Question: After doing PCA on my data and plotting the kmeans clusters, my plot looks really weird. The centers of the clusters and scatter plot of the points do not make sense to me. Here is my code:
'''
#clicks, conversion, bounce and search are lists of values.
clicks=[2,0,0,8,7,...]
conversion = [1,0,0,6,0...]
bounce = [2,4,5,0,1....]
X = np.array([clicks,conversion, bounce]).T
y = np.array(search)
num_clusters = 5
pca=PCA(n_components=2, whiten=True)
data2D = pca.fit_transform(X)
print data2D
>>> [[-0.<PHONE> -0.<PHONE>]
[-0.<PHONE> -0.26868727]
[-0.<PHONE> -0.26867958]
...,
[-0.<PHONE> -0.25040886]
[-0.<PHONE> -0.<PHONE>]
[-0.<PHONE> -<PHONE> ]]
km = KMeans(n_clusters=num_clusters, init='k-means++',n_init=10, verbose=1)
km.fit_transform(X)
labels=km.labels_
centers2D = pca.fit_transform(km.cluster_centers_)
colors=['#000000','#FFFFFF','#FF0000','#00FF00','#0000FF']
col_map=dict(zip(set(labels),colors))
label_color = [col_map[l] for l in labels]
plt.scatter( data2D[:,0], data2D[:,1], c=label_color)
plt.hold(True)
plt.scatter(centers2D[:,0], centers2D[:,1], marker='x', c='r')
plt.show()
'''
The red crosses are the center of the clusters. Any help would be great.

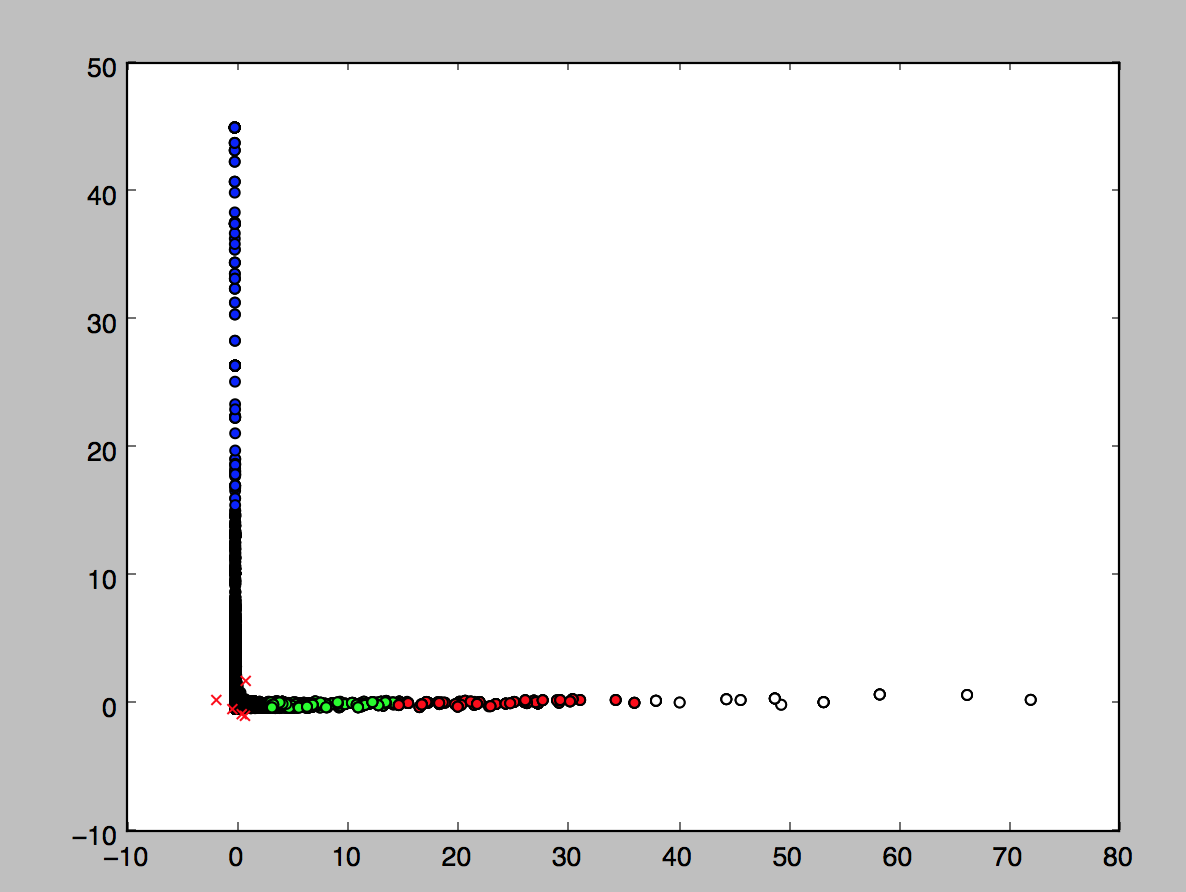
Answer: '''
import pandas as pd
import numpy as np
import matplotlib.pyplot as plt
from sklearn.decomposition import PCA
from sklearn.cluster import KMeans
# read your data, replace 'stackoverflow.csv' with your file path
df = pd.read_csv('stackoverflow.csv', usecols=[0, 2, 4], names=['freq', 'visit_length', 'conversion_cnt'], header=0).dropna()
df.describe()
Out[3]:
freq visit_length conversion_cnt
count <PHONE> <PHONE> <PHONE>
mean 0.2624 20.7598 0.0748
std 0.4399 55.0571 0.2631
min 0.0000 1.0000 0.0000
25% 0.0000 6.0000 0.0000
50% 0.0000 10.0000 0.0000
75% 1.0000 21.0000 0.0000
max 1.0000 2500.0000 1.0000
# binarlize freq and conversion_cnt
df.freq = np.where(df.freq > 1.0, 1, 0)
df.conversion_cnt = np.where(df.conversion_cnt > 0.0, 1, 0)
feature_names = df.columns
X_raw = df.values
transformer = PCA(n_components=2)
X_2d = transformer.fit_transform(X_raw)
# over 99.9% variance captured by 2d data
transformer.explained_variance_ratio_
Out[4]: array([ 9.9991e-01, 6.6411e-05])
# do clustering
estimator = KMeans(n_clusters=5, init='k-means++', n_init=10, verbose=1)
estimator.fit(X_2d)
labels = estimator.labels_
colors = ['#000000','#FFFFFF','#FF0000','#00FF00','#0000FF']
col_map=dict(zip(set(labels),colors))
label_color = [col_map[l] for l in labels]
fig, ax = plt.subplots()
ax.scatter(X_2d[:,0], X_2d[:,1], c=label_color)
ax.scatter(estimator.cluster_centers_[:,0], estimator.cluster_centers_[:,1], marker='x', s=50, c='r')
'''

'KMeans' tries to minimize within-group Euclidean distance, and this may or may not be appropriate for your data. Just based on the graph, I would consider a 'Gaussian Mixture Model' to do the unsupervised clustering.
Also, if you have superior knowledge on which observations might be classified into which category/label, you can do a semi-supervised learning.